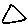
Label: triangle